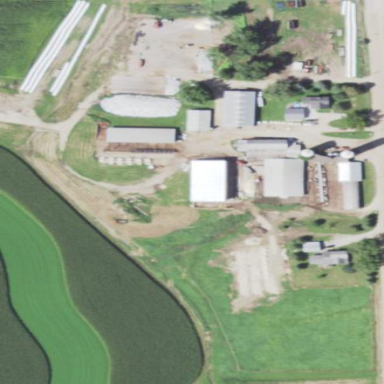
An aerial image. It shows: Farmyard area.